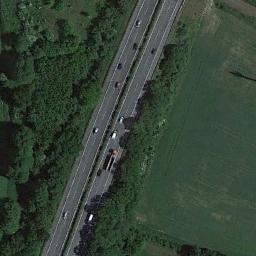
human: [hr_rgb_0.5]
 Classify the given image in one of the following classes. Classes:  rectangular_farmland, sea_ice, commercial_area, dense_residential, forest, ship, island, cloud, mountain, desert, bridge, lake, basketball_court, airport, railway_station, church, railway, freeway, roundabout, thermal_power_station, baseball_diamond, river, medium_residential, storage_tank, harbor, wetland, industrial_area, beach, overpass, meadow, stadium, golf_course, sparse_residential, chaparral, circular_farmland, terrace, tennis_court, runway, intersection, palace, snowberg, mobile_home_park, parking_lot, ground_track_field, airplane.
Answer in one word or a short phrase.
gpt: freeway